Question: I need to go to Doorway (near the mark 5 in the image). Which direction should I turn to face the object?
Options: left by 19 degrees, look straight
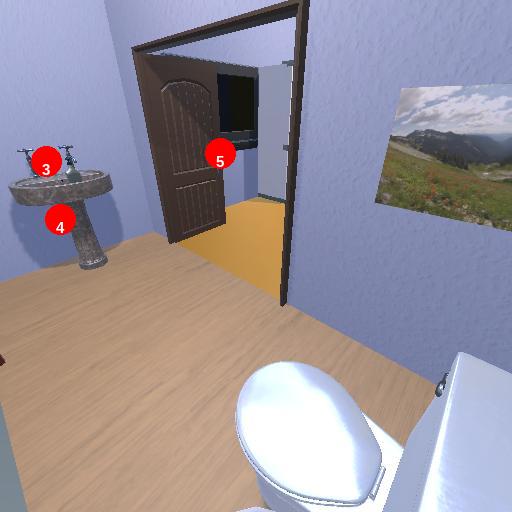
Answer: left by 19 degrees